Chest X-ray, AP view. Patient: 62 years old, sex M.
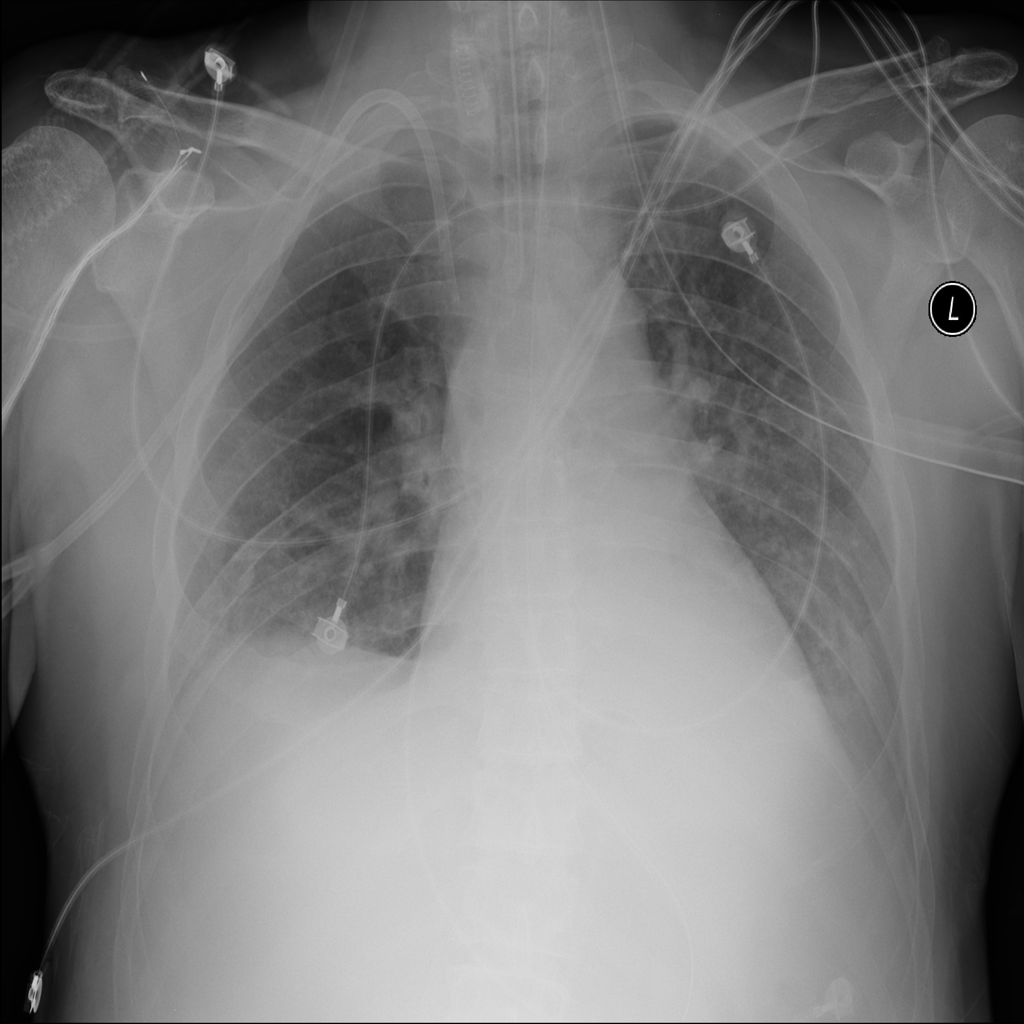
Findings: Effusion, Infiltration